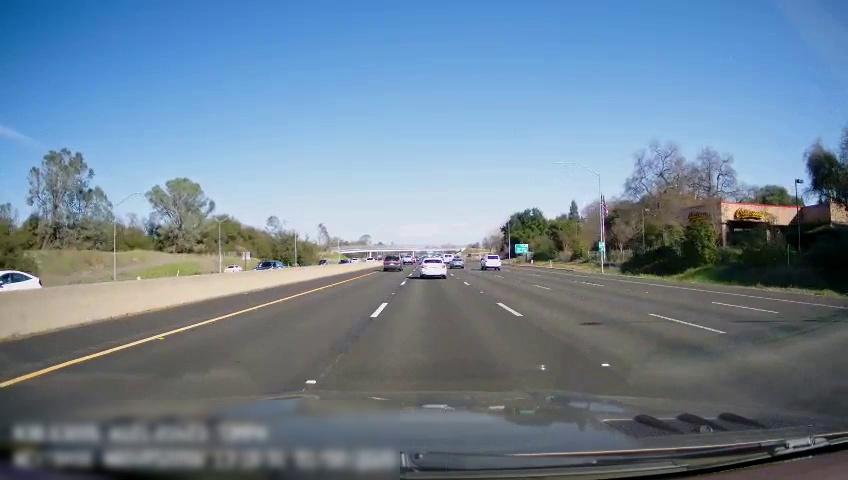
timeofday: Day
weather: Sunny
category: Drivable Space
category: Vehicles | SUV
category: Vehicles | Truck
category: Vehicles | Van
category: Vehicles | Car
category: Vehicles | SUV
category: Vehicles | Car
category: Vehicles | Car
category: Lanes | Current Lane
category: Lanes | Current Lane
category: Lanes | Current Lane
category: Lanes | Alternate Lane
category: Lanes | Alternate Lane
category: Lanes | Alternate Lane
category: Traffic | Signs